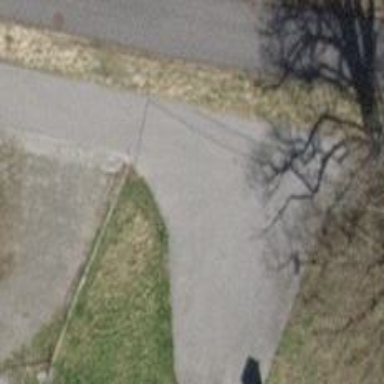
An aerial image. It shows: Bollard.